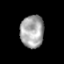
Tissue: prostate
Cell type: T cells
Senescence score: 0.3019
Nuclear area (px): 749
Mean DAPI intensity: 164.921